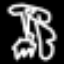
Label: frog